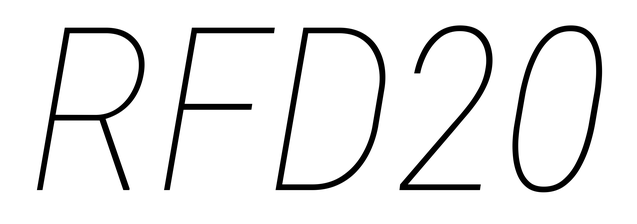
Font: Roboto-Italic_Condensed_Thin_Italic